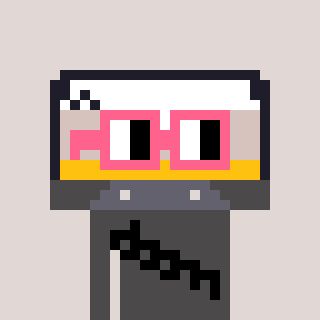
a pixel art character with square pink glasses, a cassette tape-shaped head and a grayscale-colored body on a warm background